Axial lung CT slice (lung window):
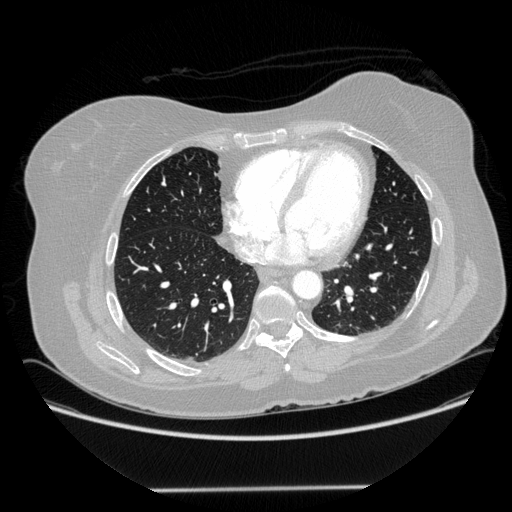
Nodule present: no